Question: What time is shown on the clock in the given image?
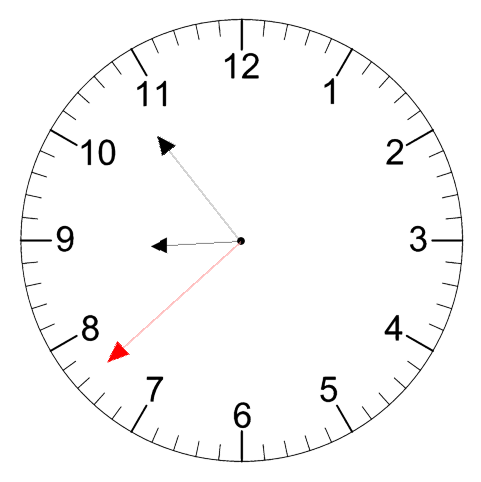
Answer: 08:53:38